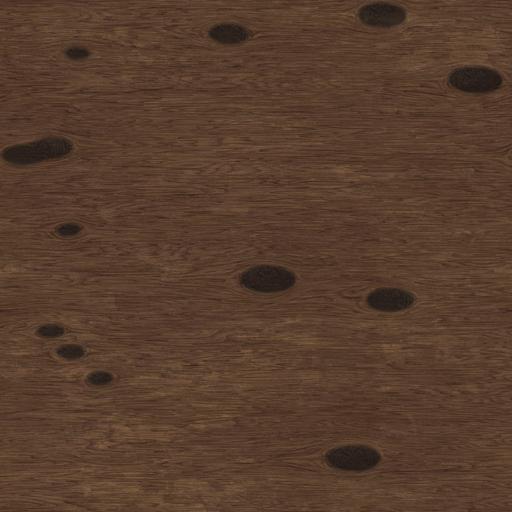
Tags: wood